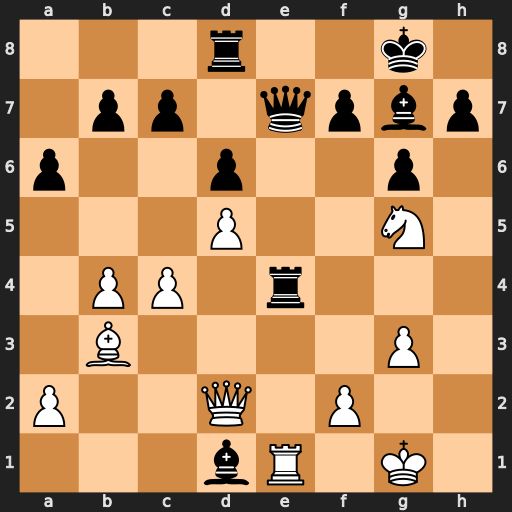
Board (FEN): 3r2k1/1pp1qpbp/p2p2p1/3P2N1/1PP1r3/1B4P1/P2Q1P2/3bR1K1
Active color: w
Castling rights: -
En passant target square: -
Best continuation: Rxe4 Qxe4 Nxe4